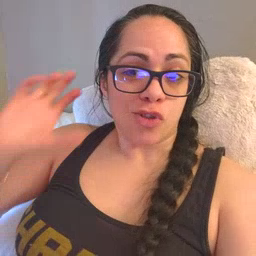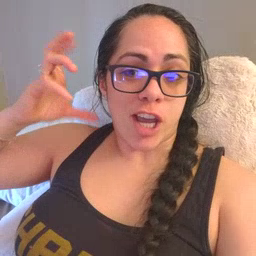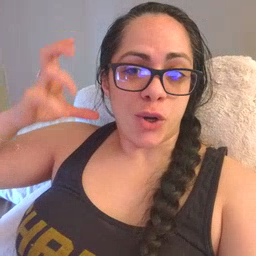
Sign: radio